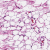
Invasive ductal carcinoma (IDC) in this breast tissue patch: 0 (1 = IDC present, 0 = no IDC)